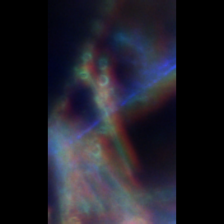
Taxon: Diatom_aggregate
Group: Diatoms